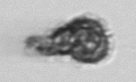
Label: Syracosphaera_pulchra